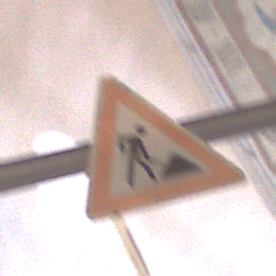
Verkehrszeichen: Arbeitsstelle
Umgebung: Outdoor, Urban
Tageszeit: Night
Wetter: Overcast
Licht: Artificial
Jahreszeit: Winter
Kontrast: MediumContrast